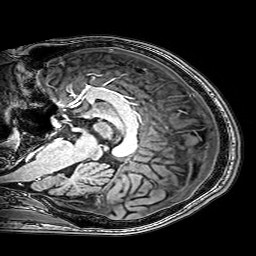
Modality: T1w
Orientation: sagittal
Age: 21
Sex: male
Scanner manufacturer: philips
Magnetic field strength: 3 T
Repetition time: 0.009 s
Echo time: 0.00351 s